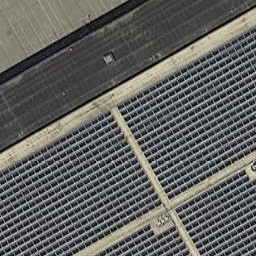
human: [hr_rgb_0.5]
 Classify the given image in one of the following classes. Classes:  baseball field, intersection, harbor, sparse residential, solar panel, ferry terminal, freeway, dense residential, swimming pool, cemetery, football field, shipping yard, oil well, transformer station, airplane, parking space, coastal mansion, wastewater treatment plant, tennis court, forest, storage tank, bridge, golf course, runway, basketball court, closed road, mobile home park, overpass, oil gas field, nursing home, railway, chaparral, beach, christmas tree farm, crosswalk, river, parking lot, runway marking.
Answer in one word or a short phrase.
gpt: solar panel